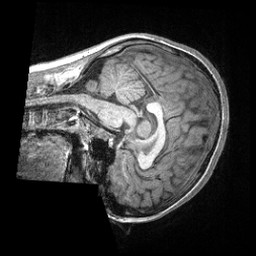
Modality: T1w
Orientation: sagittal
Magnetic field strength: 3 T